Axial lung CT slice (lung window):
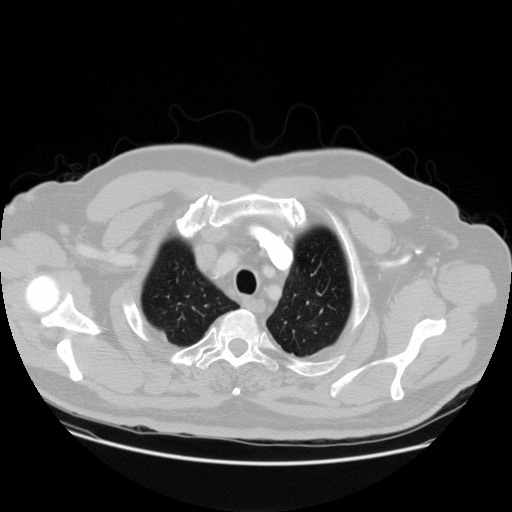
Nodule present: no